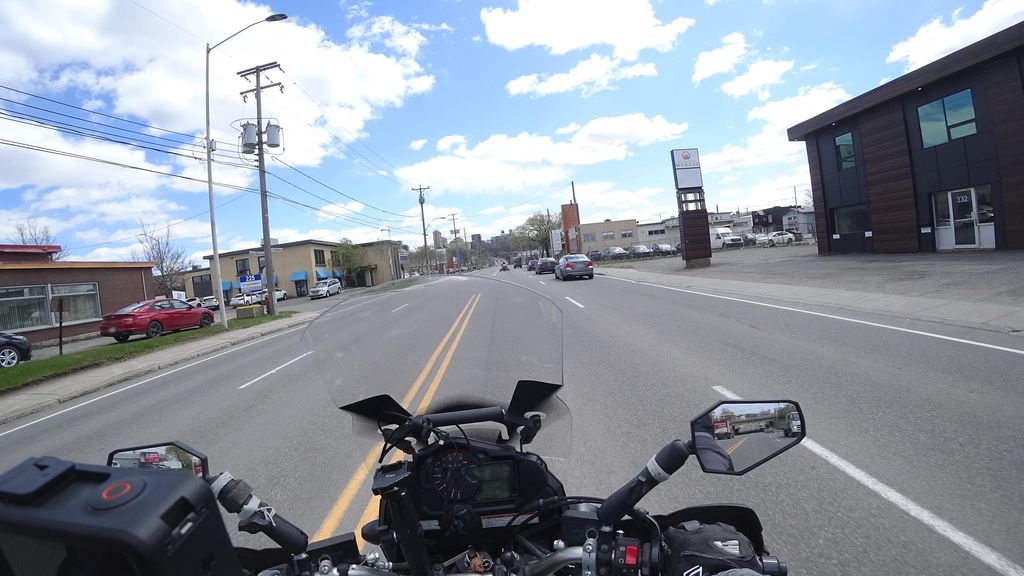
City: quebec_city